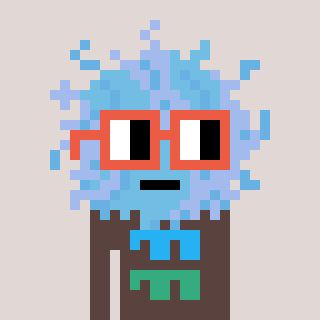
a pixel art character with square orange glasses, a lint-shaped head and a darkbrown-colored body on a warm background